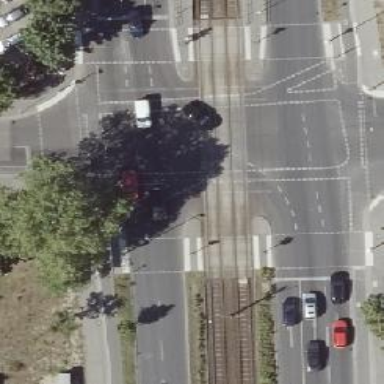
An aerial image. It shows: Tram level crossing on the railway.